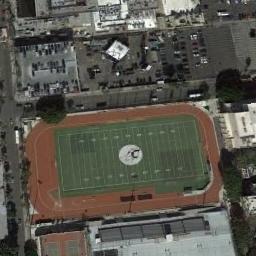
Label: ground_track_field